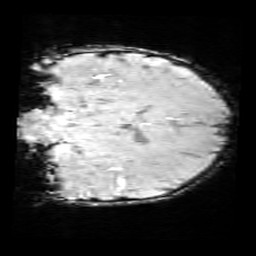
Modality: SWI
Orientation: coronal
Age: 11
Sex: female
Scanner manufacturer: siemens
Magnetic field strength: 3 T
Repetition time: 0.027 s
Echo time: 0.02 s